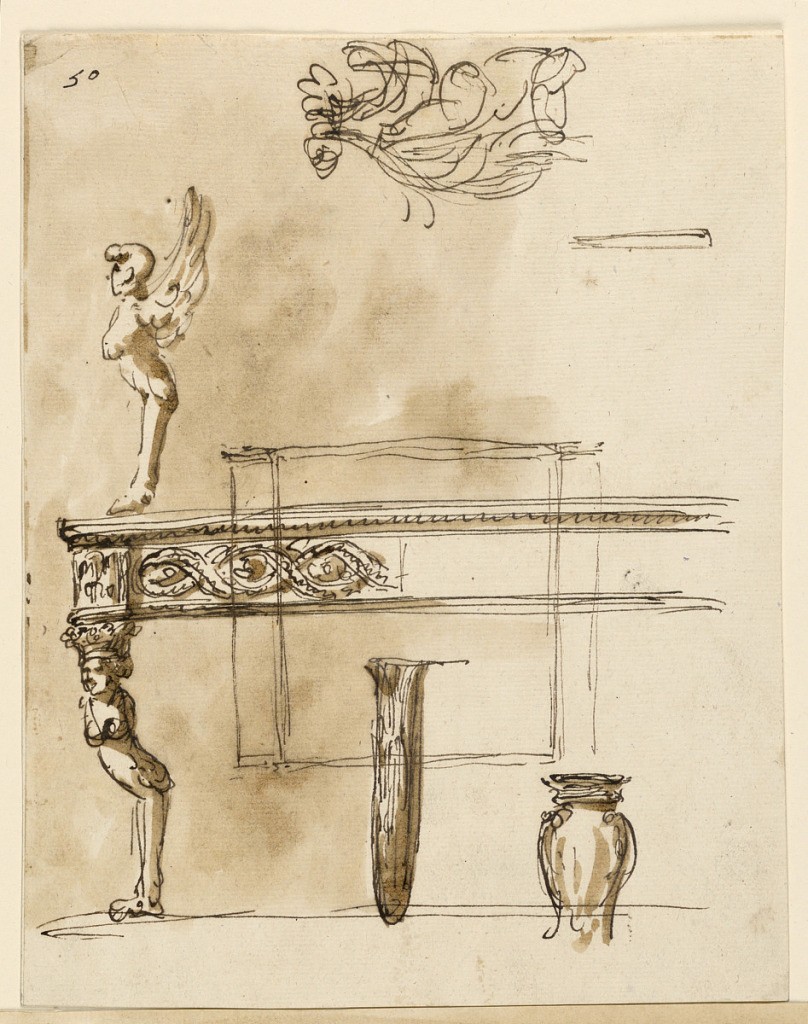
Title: Console table and vase
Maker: Giuseppe Barberi, Italian, 1746–1809
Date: ca. 1785–1790
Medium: Pen and brown ink, brush and brown wash on off-white laid paper, lined
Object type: Drawing
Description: On top, horizontally, a rough sketch of a woman in a plant. Design of the left side of a console table, supported by a chimera with an armless female bust with a capital on top. The frame is a frieze with an entwined ribbon. Above, at left, is a winged female chimera, seen in profile. In the center below is a foliated post. A sketch is drawn over both table and post. The sketch is a panel between columns. Below, at right, a vase. Part of the backgruond colored brown.